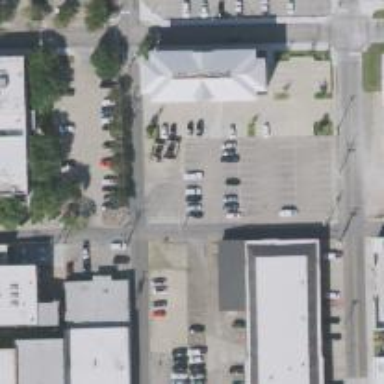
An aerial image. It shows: Parking space is available.